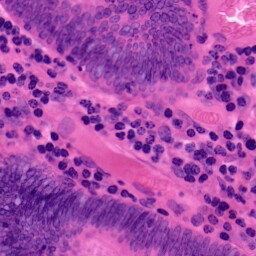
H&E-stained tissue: Colon